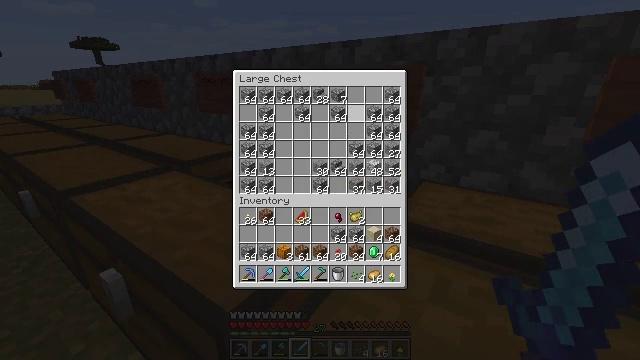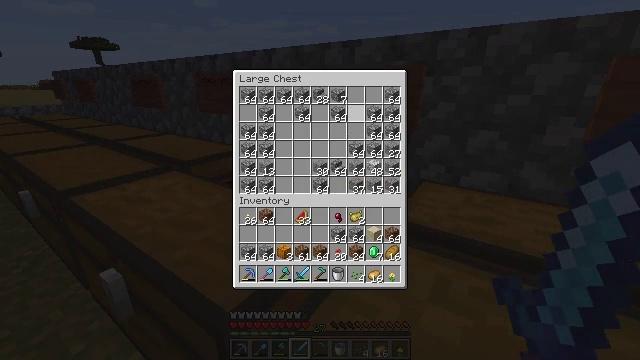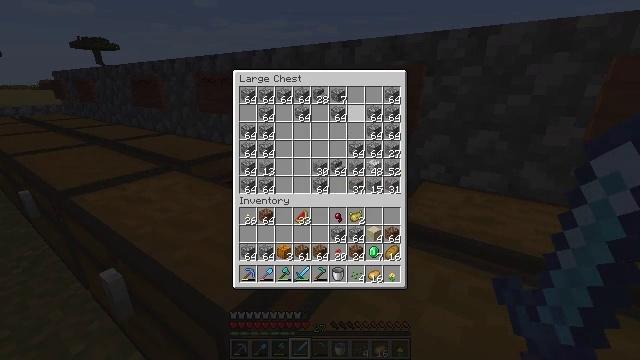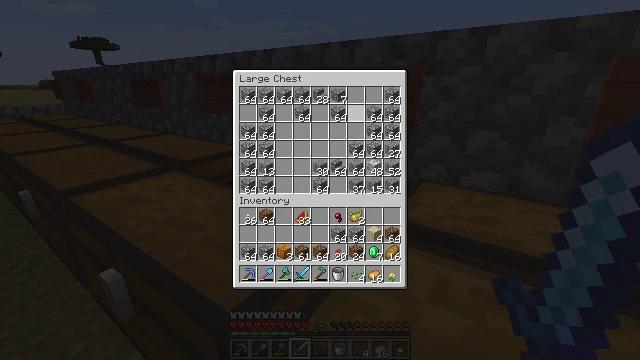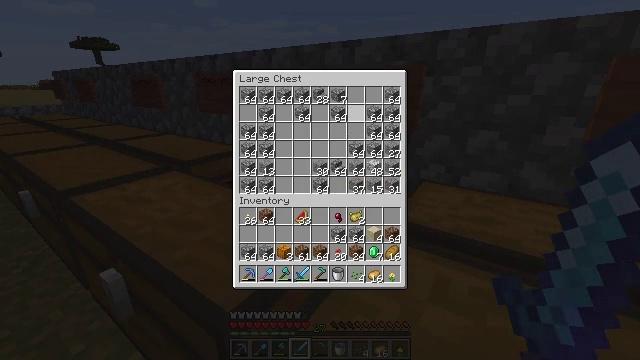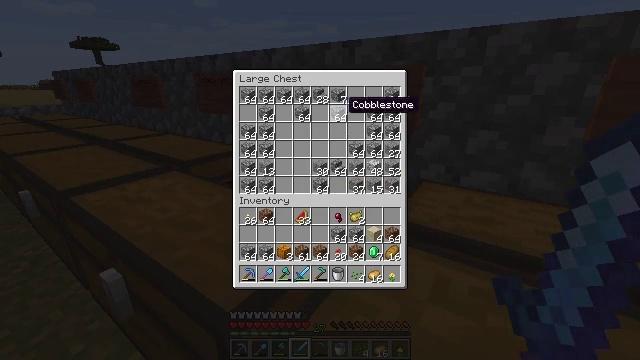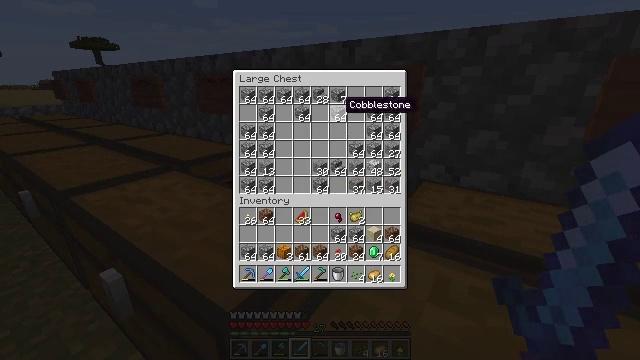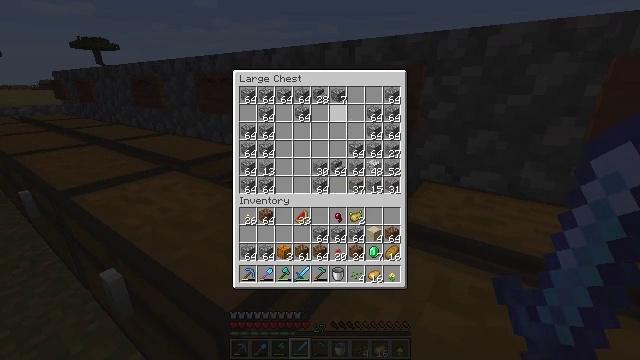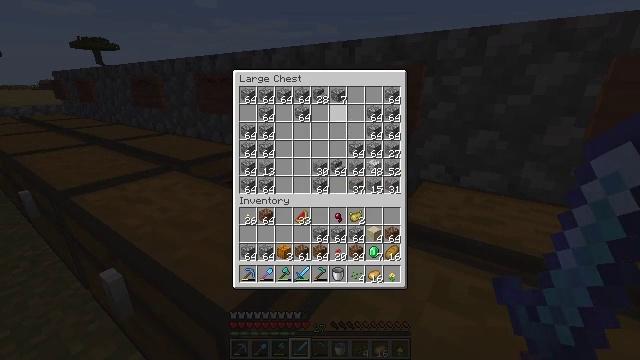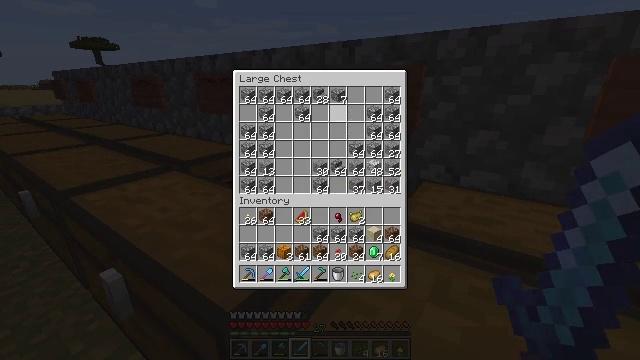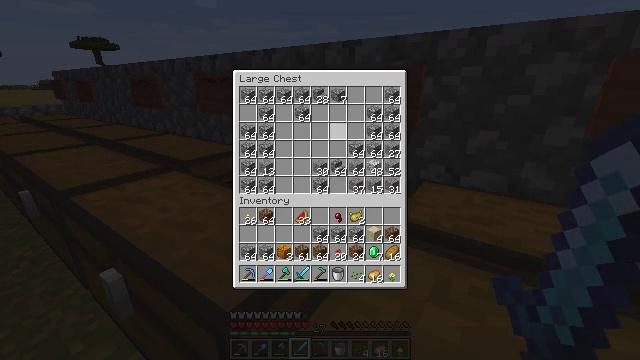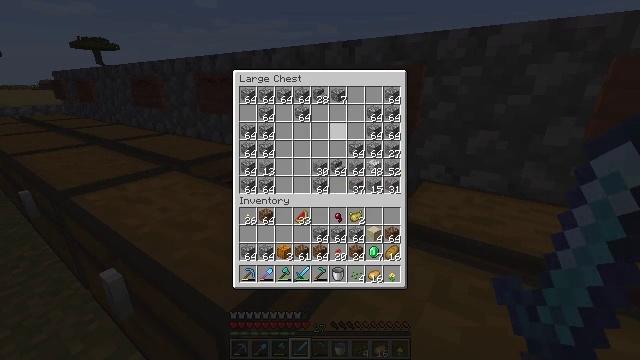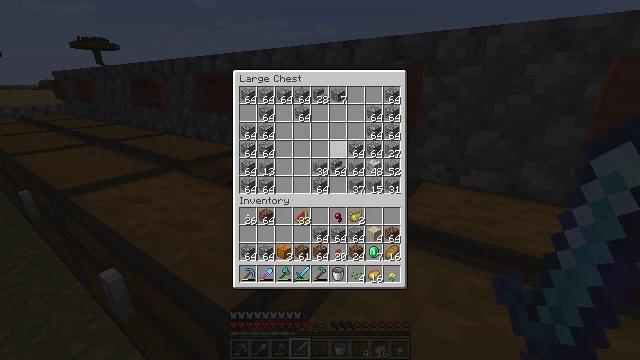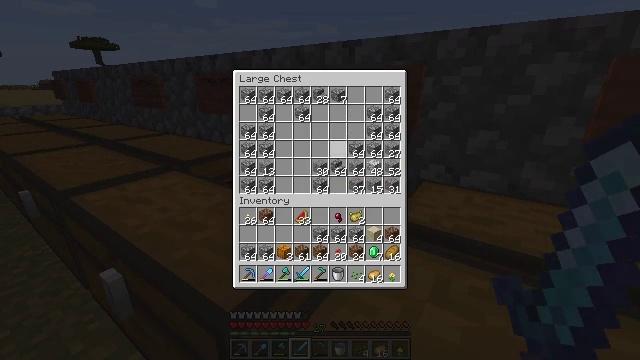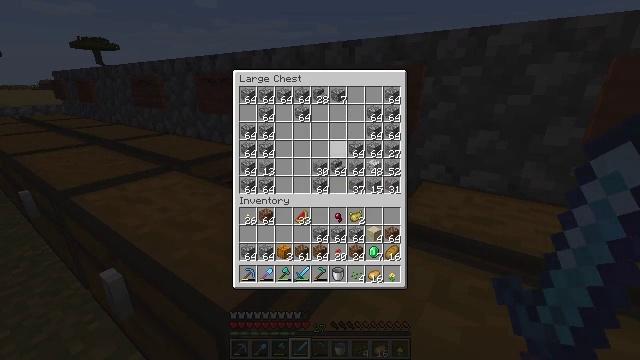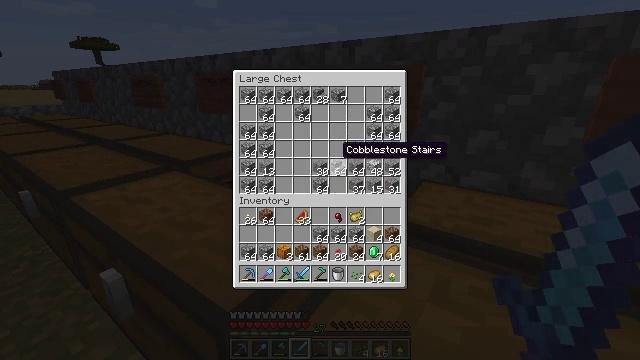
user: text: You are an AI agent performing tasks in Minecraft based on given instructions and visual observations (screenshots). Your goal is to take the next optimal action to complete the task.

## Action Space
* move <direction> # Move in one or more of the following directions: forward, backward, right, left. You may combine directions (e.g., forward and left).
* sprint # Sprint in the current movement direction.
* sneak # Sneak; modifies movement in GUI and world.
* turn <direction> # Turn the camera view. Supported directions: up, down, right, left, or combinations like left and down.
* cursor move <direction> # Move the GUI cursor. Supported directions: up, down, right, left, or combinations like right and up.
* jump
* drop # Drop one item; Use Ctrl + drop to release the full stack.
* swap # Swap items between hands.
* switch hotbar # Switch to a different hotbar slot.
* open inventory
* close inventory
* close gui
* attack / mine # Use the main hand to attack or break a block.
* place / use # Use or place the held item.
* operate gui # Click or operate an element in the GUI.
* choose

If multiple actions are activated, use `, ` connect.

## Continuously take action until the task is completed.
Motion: motion action
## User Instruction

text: Use right equipment to gather melon.
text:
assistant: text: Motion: sneak, operate gui
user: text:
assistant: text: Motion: sneak, operate gui
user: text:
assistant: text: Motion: sneak, operate gui
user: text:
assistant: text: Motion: sneak
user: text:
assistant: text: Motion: sneak
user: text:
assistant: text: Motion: sneak
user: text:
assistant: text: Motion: sneak, operate gui
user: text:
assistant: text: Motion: sneak, operate gui
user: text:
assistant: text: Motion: sneak, operate gui
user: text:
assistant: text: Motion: sneak, cursor move down
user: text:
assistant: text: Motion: sneak, cursor move down
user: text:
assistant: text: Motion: sneak, cursor move down
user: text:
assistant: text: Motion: sneak, cursor move down
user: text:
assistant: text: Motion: sneak
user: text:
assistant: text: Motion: sneak
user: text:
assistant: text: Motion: sneak
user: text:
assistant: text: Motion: sneak
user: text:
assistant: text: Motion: sneak, operate gui
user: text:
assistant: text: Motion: sneak, operate gui
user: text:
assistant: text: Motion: sneak, operate gui
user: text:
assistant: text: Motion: sneak, operate gui
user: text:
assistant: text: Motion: sneak, cursor move right and up
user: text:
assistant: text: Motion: sneak
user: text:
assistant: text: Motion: sneak
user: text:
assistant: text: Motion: sneak, operate gui
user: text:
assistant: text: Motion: sneak, operate gui
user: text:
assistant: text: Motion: sneak, operate gui
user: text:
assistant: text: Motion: sneak
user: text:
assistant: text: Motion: sneak
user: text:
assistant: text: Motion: sneak, cursor move down